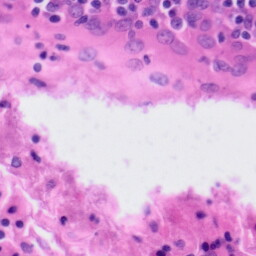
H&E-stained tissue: Tonsil